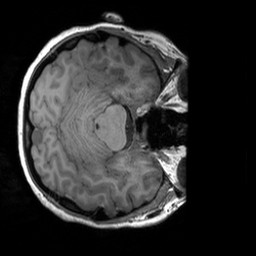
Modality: T1w
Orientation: axial
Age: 23
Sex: female
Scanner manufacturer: siemens
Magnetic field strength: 3 T
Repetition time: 1.9 s
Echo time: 0.00252 s